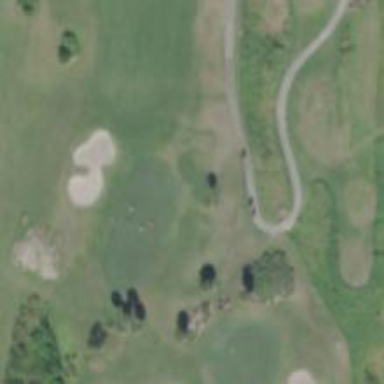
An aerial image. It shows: View of golf hole.